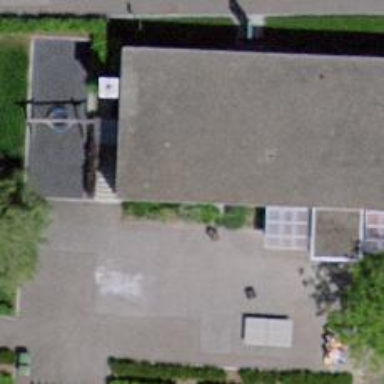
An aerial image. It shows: Kindergarten.